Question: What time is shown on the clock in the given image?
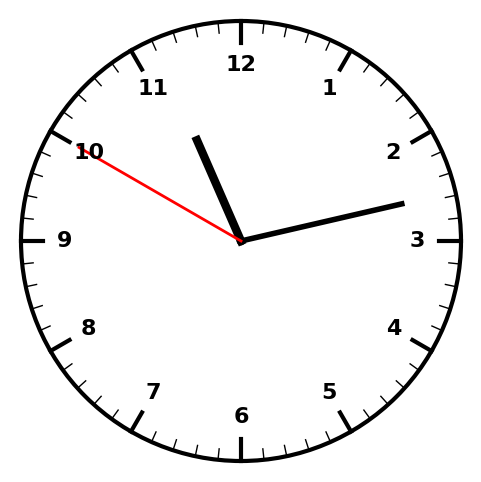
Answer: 11:12:50